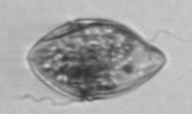
Label: Gyrodinium